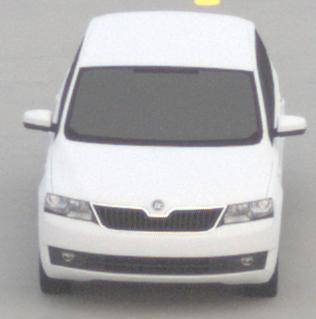
Make: Skoda
Model: Rapid Spaceback 1.2 TSI
Detailed model: Rapid Spaceback
Model produced from: 2013/10
Model produced until: 2015/04
Doors: 5
Color: white
Road condition: dry road
Daytime: morning or afternoon
Contrast: low contrast